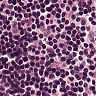
Metastatic tissue present: no